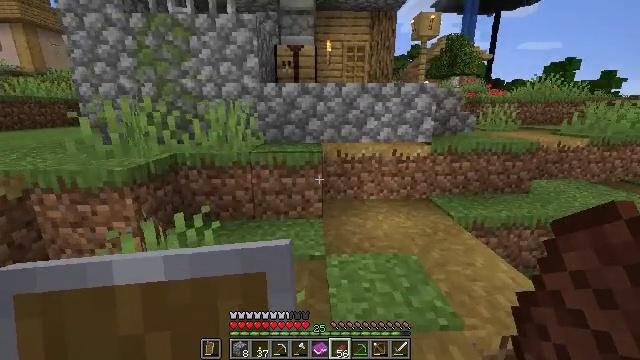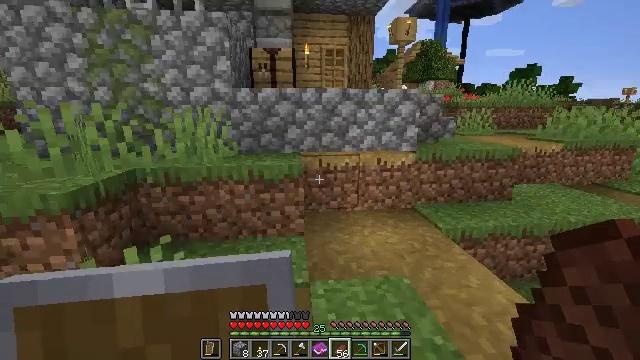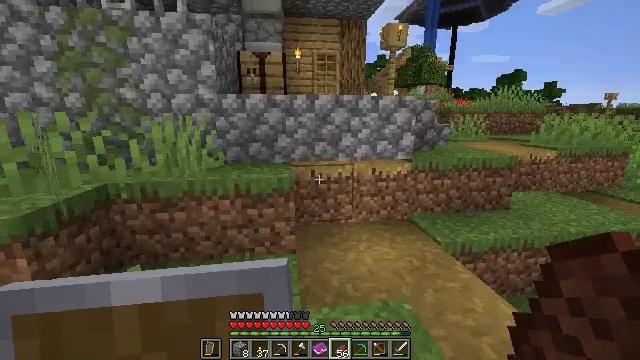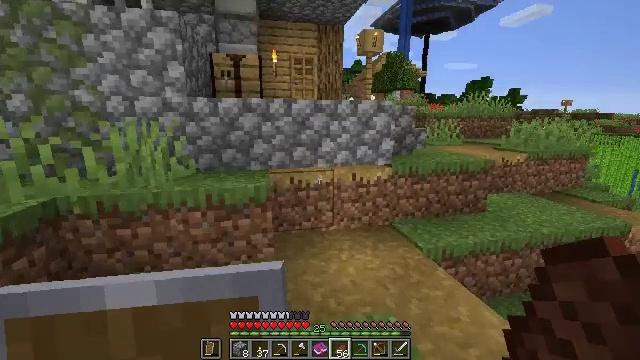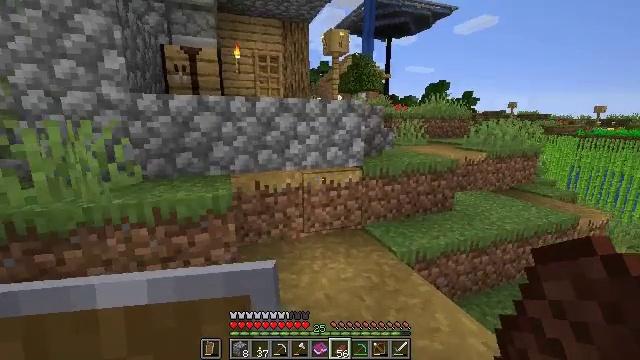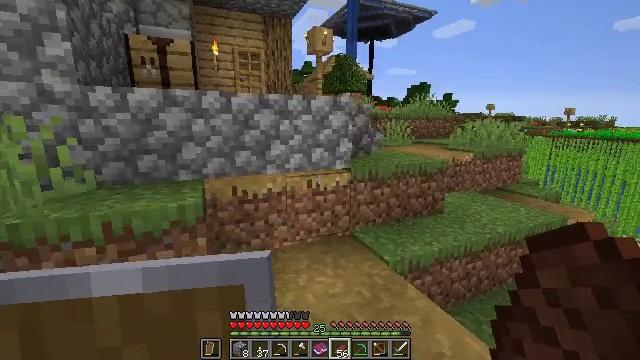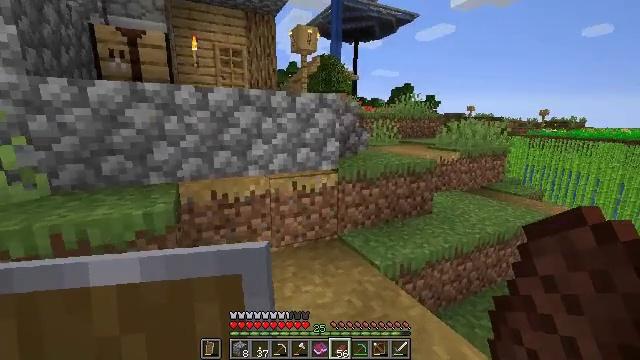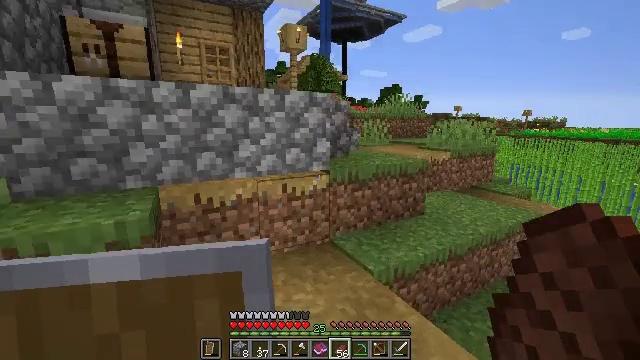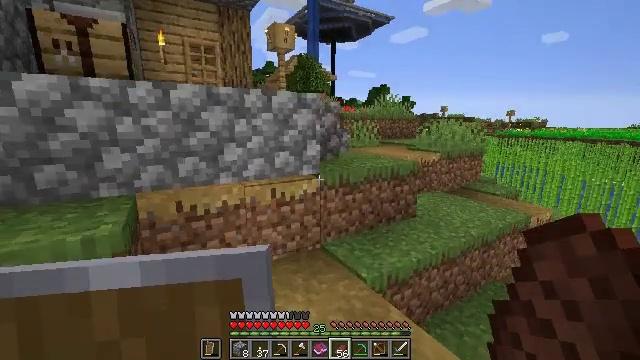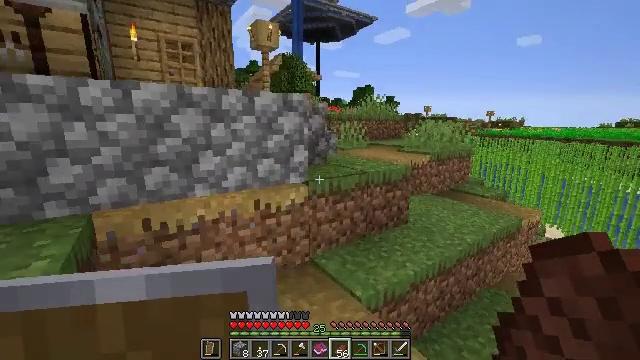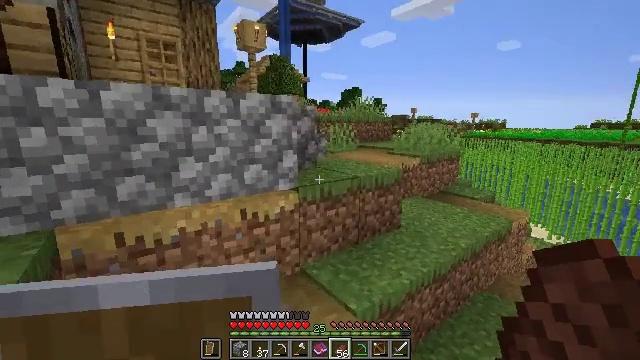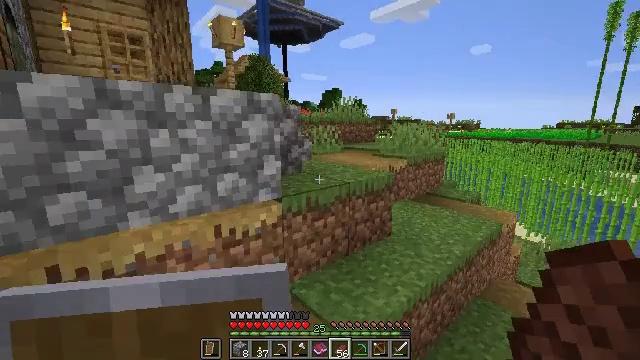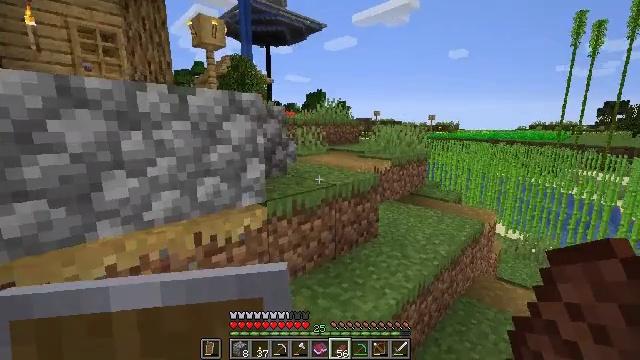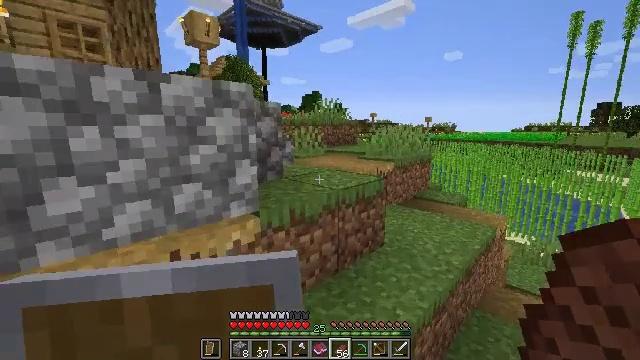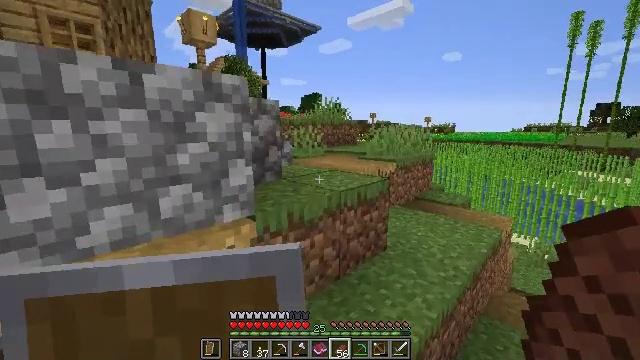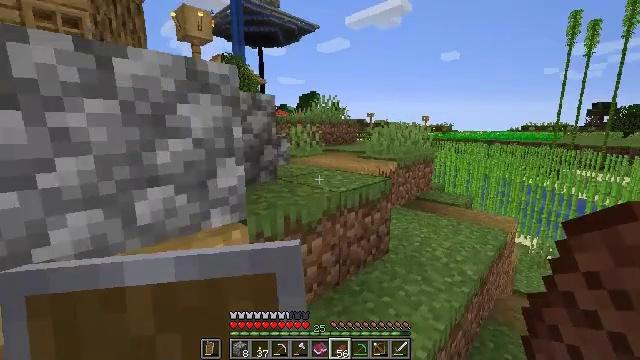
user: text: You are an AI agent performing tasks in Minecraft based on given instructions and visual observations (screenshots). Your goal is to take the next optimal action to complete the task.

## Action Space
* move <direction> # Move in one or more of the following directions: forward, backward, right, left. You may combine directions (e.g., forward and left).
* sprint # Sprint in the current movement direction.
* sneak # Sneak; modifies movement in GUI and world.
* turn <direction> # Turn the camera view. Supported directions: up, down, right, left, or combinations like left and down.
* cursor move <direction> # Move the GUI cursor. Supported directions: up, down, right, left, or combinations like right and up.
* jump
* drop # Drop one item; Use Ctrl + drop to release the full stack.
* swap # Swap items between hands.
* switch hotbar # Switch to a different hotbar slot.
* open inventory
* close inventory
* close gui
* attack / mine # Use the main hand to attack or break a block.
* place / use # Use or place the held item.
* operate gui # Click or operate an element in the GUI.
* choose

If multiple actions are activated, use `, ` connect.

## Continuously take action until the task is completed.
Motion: motion action
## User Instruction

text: Combine string and sticks to get a bow.
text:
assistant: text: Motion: move forward, turn right
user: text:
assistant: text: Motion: move forward, turn right
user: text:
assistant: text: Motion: move forward, turn right
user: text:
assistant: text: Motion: move forward, turn right
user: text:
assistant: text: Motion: move forward, turn right
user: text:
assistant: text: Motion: move forward, turn right
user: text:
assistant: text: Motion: move forward, turn right
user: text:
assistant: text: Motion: move forward, turn right
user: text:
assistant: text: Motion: move forward, turn right
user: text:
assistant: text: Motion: move forward, turn right
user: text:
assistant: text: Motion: move forward, turn right
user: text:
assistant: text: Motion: move forward, turn right
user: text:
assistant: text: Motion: move forward
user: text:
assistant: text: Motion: move forward
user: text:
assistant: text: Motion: move forward
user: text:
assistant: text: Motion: move forward, turn right
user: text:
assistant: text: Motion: move forward, turn right
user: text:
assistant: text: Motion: move forward
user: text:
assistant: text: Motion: move forward
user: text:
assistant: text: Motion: move forward, jump
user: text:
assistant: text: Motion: move forward, jump
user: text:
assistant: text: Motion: move forward, jump
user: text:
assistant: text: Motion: move forward, turn left, jump
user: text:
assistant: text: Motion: move forward, turn left, jump
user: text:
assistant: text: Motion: move forward, turn left
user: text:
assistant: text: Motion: move forward, turn left
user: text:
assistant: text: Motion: move forward, turn left
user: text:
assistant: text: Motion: move forward, turn left
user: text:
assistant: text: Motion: move forward, turn left
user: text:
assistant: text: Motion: move forward, turn left